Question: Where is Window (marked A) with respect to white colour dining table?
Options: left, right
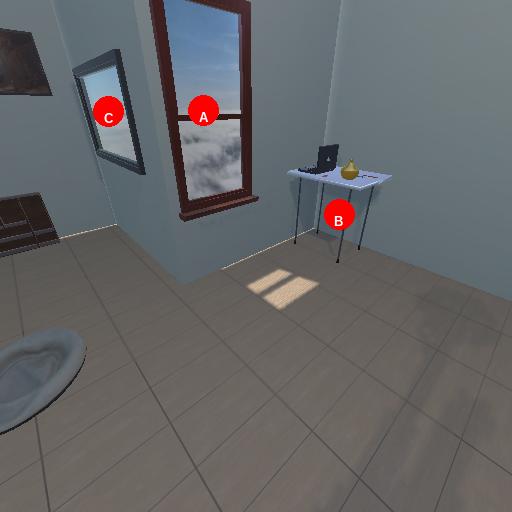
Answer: left